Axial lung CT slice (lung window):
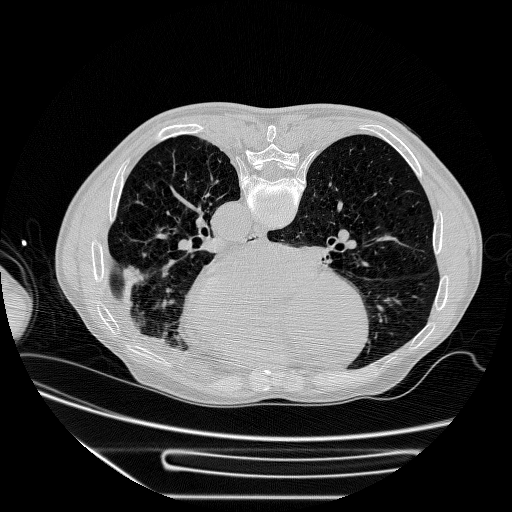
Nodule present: no